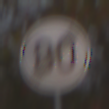
Verkehrszeichen: EndeGeschwindigkeit80
Umgebung: Outdoor, Nature
Tageszeit: MorningAfternoon
Wetter: Overcast
Licht: Natural
Jahreszeit: NotSpecified
Kontrast: LowContrast